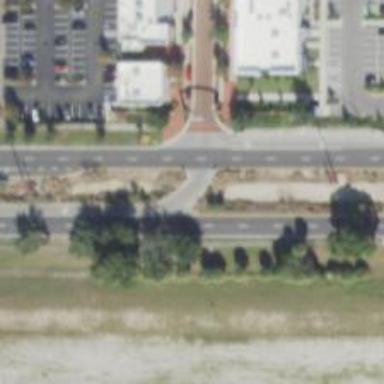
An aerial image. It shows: Tertiary link road.